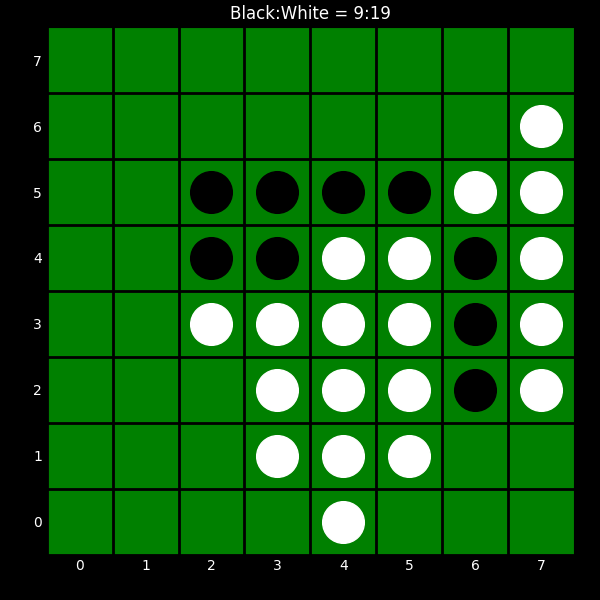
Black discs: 9
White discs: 19